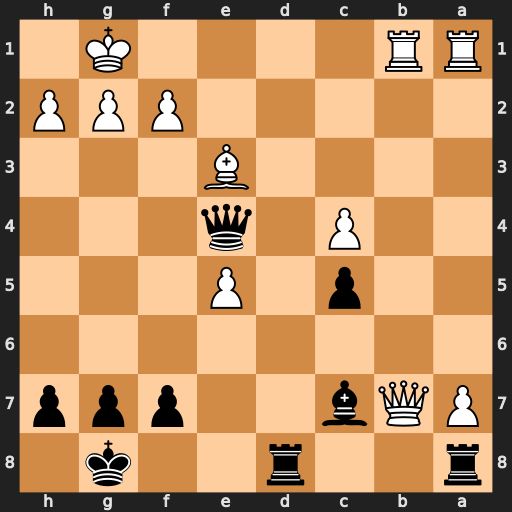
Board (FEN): r2r2k1/PQb2ppp/8/2p1P3/2P1q3/4B3/5PPP/RR4K1
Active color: b
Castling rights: -
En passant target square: -
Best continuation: Rd1+ Rxd1 Qxb7